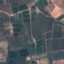
Label: PermanentCrop